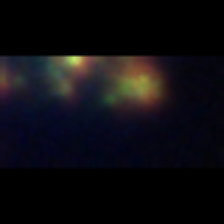
Taxon: Chaetoceros
Group: Diatoms